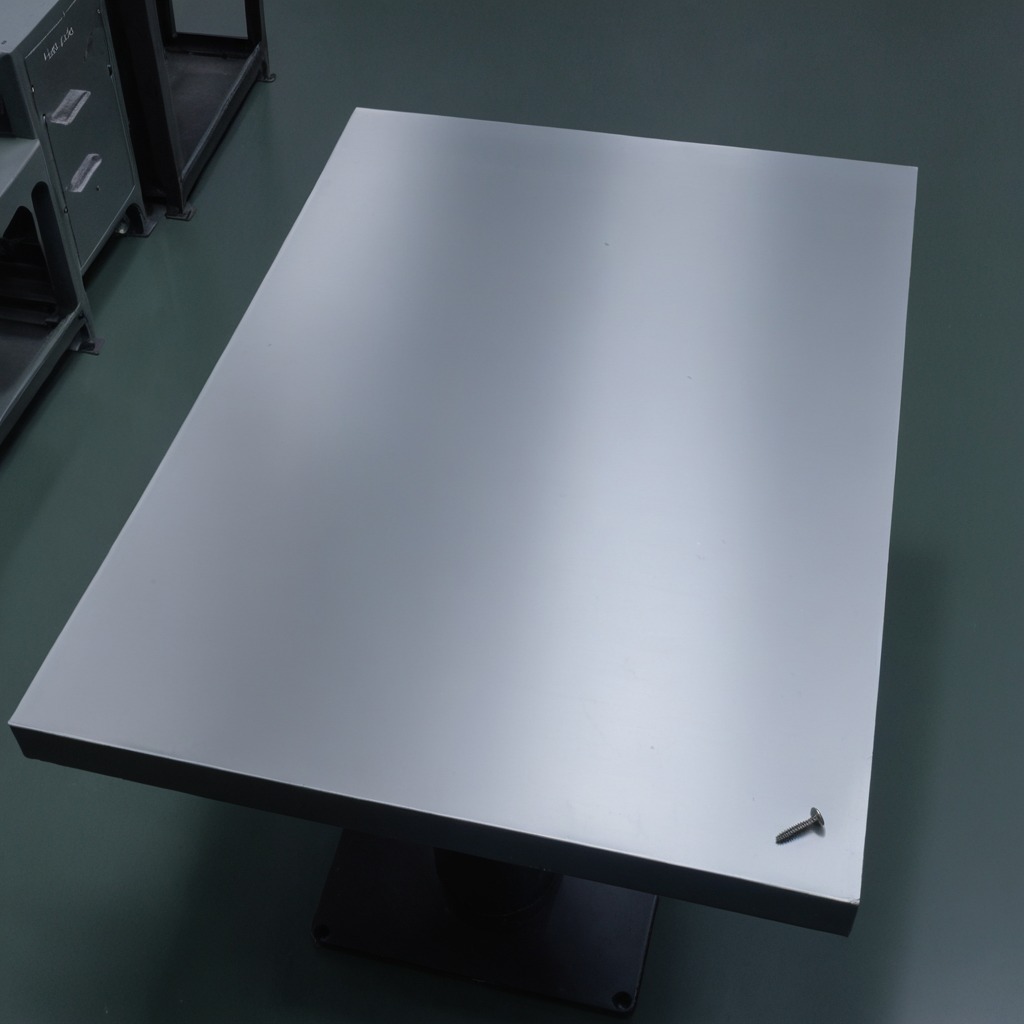
A metal screw is lying on a clean empty table in a basement in the evening soft directional lighting on the tabletop realistic grain studio-quality clarity centered framing